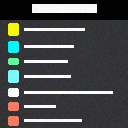
Screen state: on